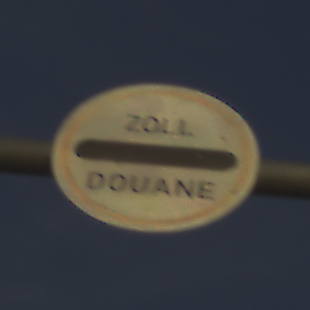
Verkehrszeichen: Zollstelle
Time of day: SunriseSunset
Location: Outdoor (Nature)
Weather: PartlyCloudy
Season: Summer
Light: Natural